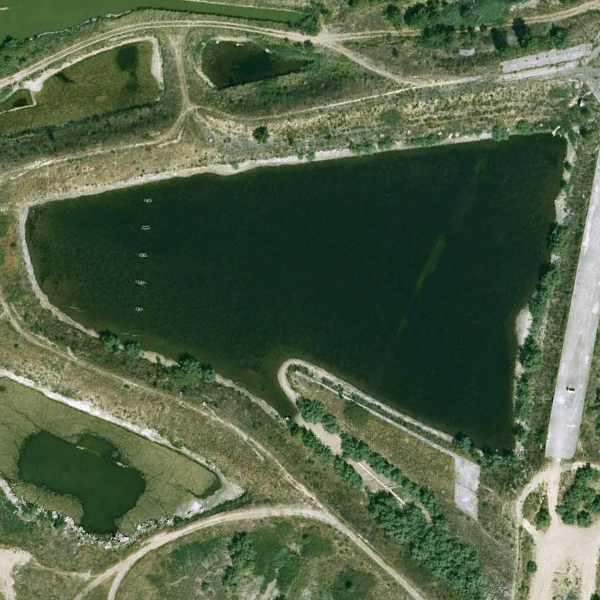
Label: Pond